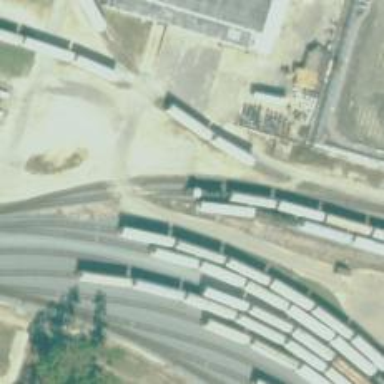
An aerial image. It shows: Rail spur service.